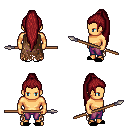
a pixel art fantasy rpg character, male body template, human, tanned skin, brown tattered cape, magenta pants, brunette extra-long topknot hairstyle, black slippers, spear, four views (front, back, left, right), 2x2 character sprite sheet, small pixel art, hard edges, no anti-aliasing